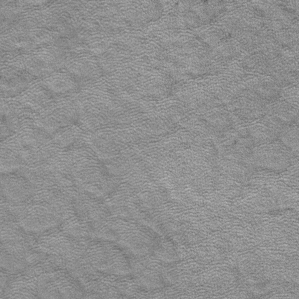
Label: frost